Question: that's a rather difficult one :
I use Sandcastle Help File Builder to produce documentation for my C# project from Visual Studio 2010. I want to make code only visible for C# but in default there are also visible pieces of code for C++ and Visual Basic as shown on the screenshot :

How can I change this ? I mean here how can I change it in project creation options to produce only an .html for C#.
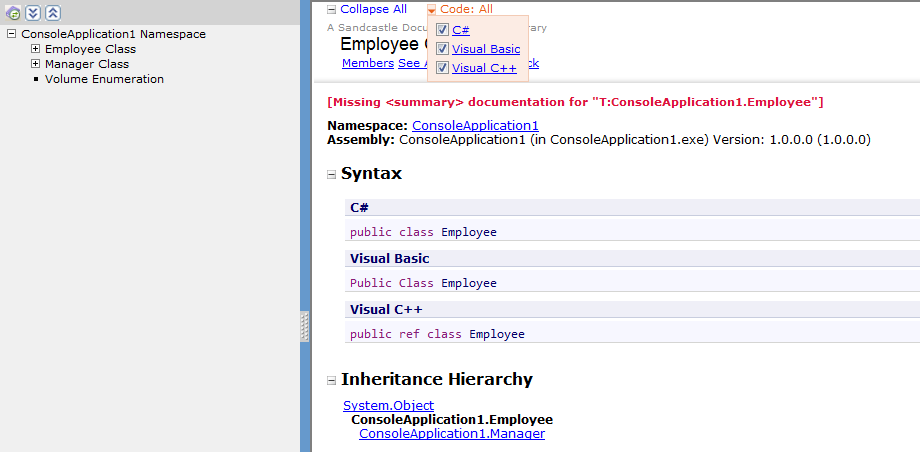
Answer: You can limit the syntax examples to specific coding languages by setting the Project Properties->Help File->SyntaxFilters property.
[edit] Screenshot is below - Certain firewall filters will block the hosted image.